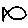
Label: fish